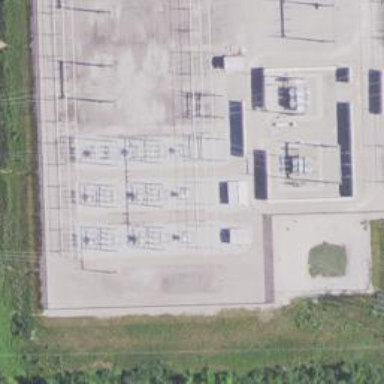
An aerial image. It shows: Switch used for power control.